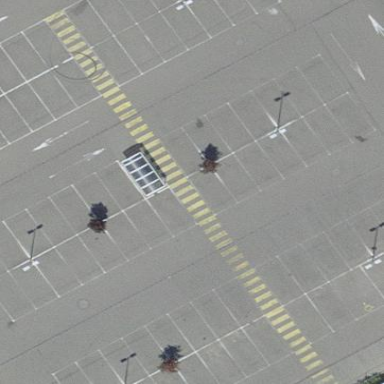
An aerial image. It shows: Parking area with surface.